Frequency: 55000
Velocity: 0,1705
Power: 16
Pulse duration: 0,0000001
Pass count: 1
Magnification: 10
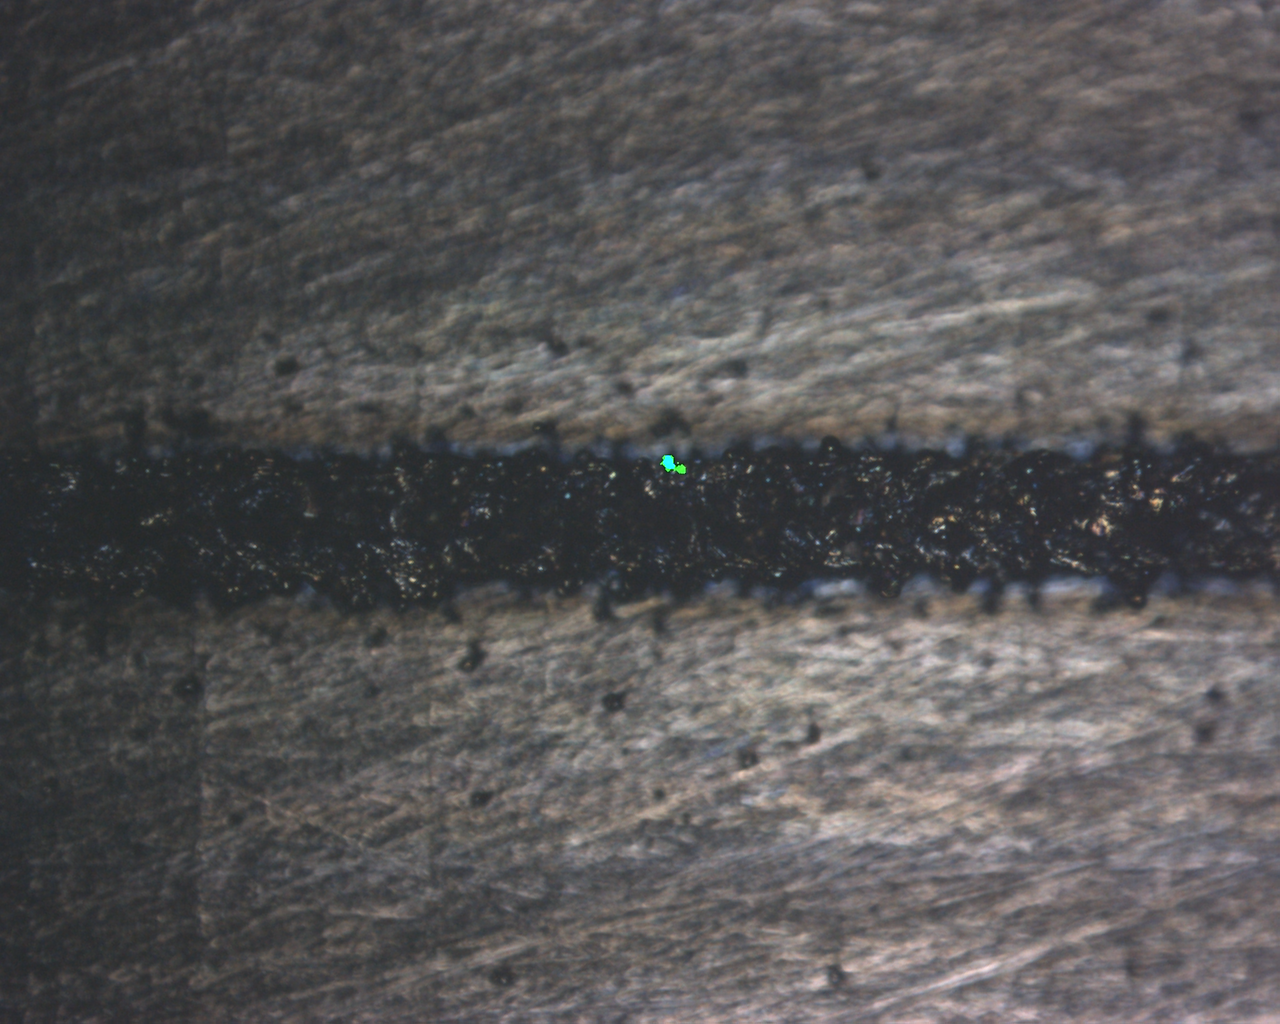
Measured width: 150.17
Other width: 41.444